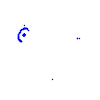
Particle: proton